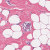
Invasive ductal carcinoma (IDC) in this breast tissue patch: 0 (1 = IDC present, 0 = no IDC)